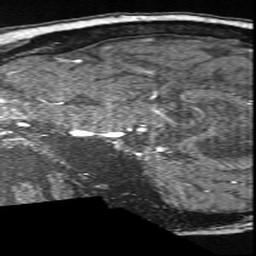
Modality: angio
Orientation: sagittal
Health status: ill
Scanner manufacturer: siemens
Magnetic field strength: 3 T
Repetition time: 0.021 s
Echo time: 0.00343 s